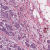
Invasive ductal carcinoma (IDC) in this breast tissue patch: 1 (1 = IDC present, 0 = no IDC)